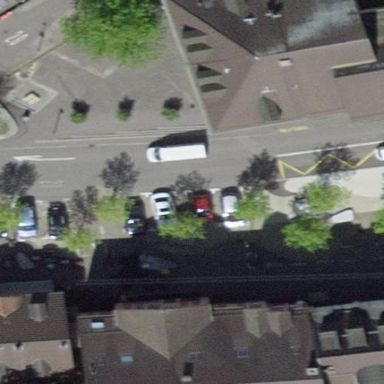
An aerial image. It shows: Parking available on the street side.